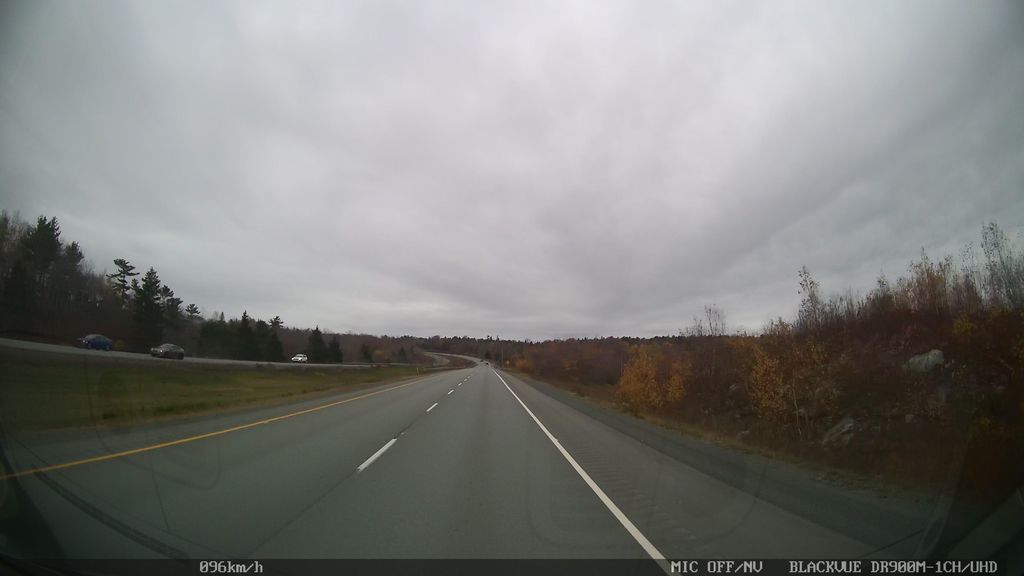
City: halifax